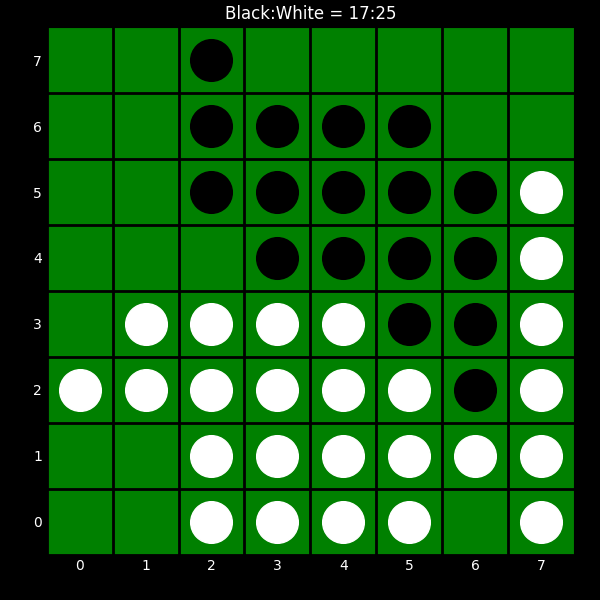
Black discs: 17
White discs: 25